Question: I'm using Graph API to get the wall post of a fan page.
I noticed the Facebook iOS app itself is able to determine the exact ratio for its placeholder.

<URL>
'''
{
"data": [
{
"picture": "http://photos-b.ak.fbcdn.net/hphotos-ak-frc1/247019_457846347622804_946521095_s.jpg",
"id": "20531316728_10151883063741729",
"created_time": "2013-05-02T16:57:25+0000"
},
:
:
:
{
"picture": "http://photos-e.ak.fbcdn.net/hphotos-ak-ash4/223257_10151498310776729_930531604_s.jpg",
"id": "20531316728_10151498193061729",
"created_time": "2012-10-05T18:42:38+0000"
}
],
"paging": {
"previous": "https://graph.facebook.com/<PHONE>/feed?fields=picture&limit=25&since=<PHONE>",
"next": "https://graph.facebook.com/<PHONE>/feed?fields=picture&limit=25&until=<PHONE>"
}
}
'''
There it contains no information of the pictures' dimension in the API response, which I'd like to have a correct placeholder size with my custom client like the Facebook iOS app.
I tried adding <URL> but no luck in retrieving the corresponding information.
Is there a possible way to retrieve the pictures's height and width param from the API itself?
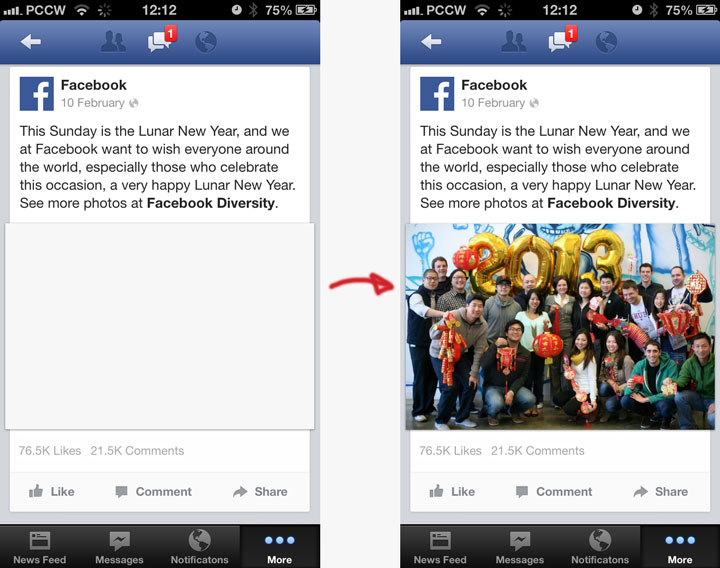
Answer: No, API doesn't return picture's dimensions based on post feed from /page_id/feed or stream table.
I mentioned all because, what you can do is:
'''
SELECT post_id, created_time, actor_id, attachment, message FROM stream WHERE source_id=PAGE_ID AND created_time<now() LIMIT 50
'''
If the post type is photo:

If the post type is video:

If the post type is link start with fbexternal (extract parameter w and h):

If the post type is link without fbexternal (facebook photo), we stuck here!:

Code Prototype:
'''
if attachment:
image_url = attachment.media[0].src
if image_url:
m = image_url.photo.images
if m:
if m.src == image_url:
image_width = m.width
image_height = m.height
else: #no dimensions info
if host by fbexternal:
#extract parameter w and h from https://fbexternal-a.akamaihd.net/safe_image.php?d=AQBhfbzbNudc_SE8&w=130&h=130&url=http%3A%2F%2F
image_width = 130
image_height = 130
else:
Stuck here, very hard to get extract photo id based on this url, a lot of work!
'''
In conclusion, i highly recommend you to get image width and height after download photo. For example, PHP have getimagesize function and python have Python Imaging Library (PIL).